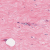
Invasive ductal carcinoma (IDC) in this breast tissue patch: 0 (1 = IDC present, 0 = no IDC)